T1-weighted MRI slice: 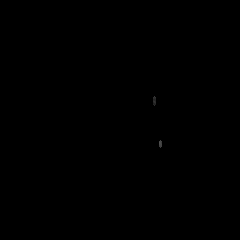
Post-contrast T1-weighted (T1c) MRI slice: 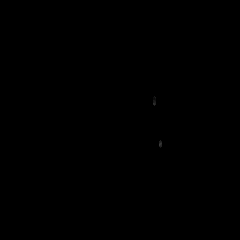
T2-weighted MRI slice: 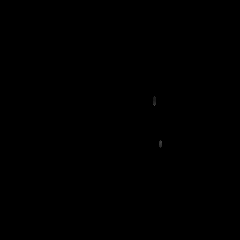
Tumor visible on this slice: no